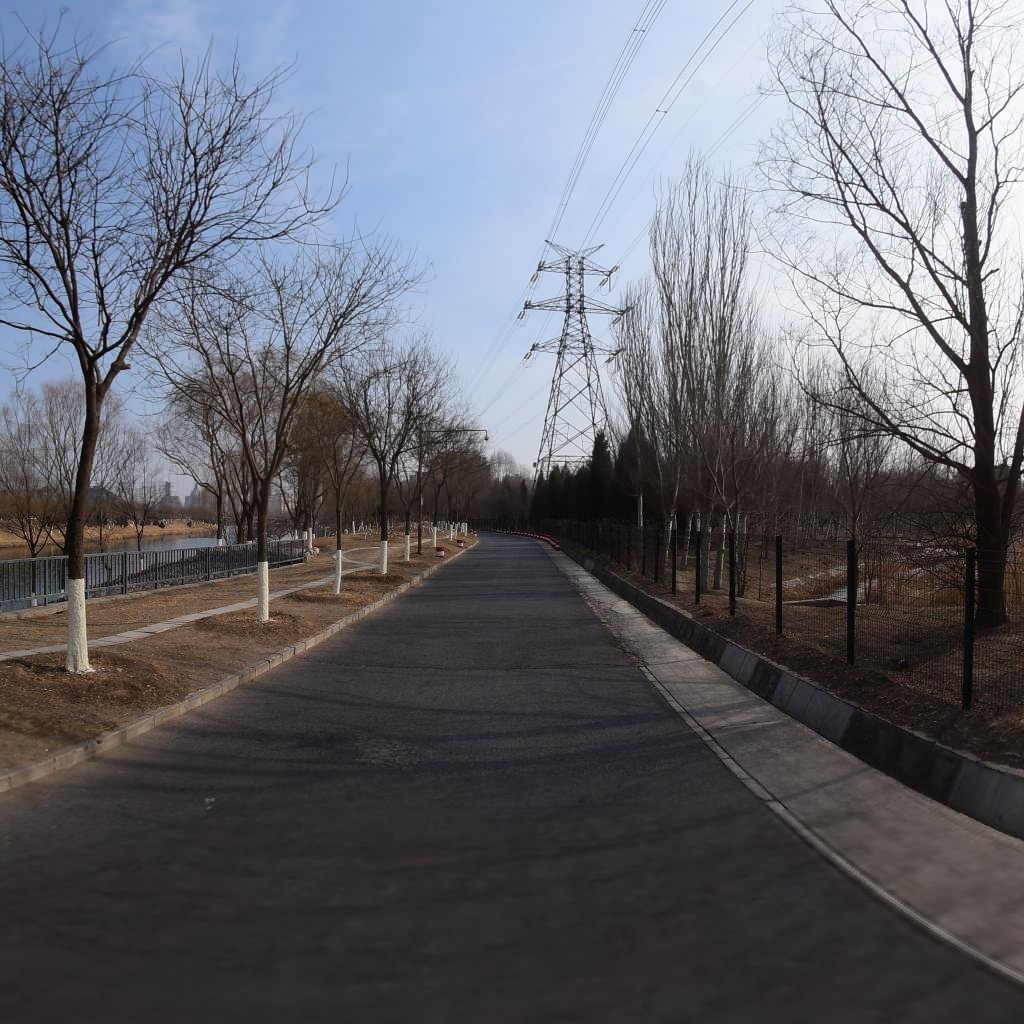
Region: Chaoyang
Road damage annotations: transverse crack